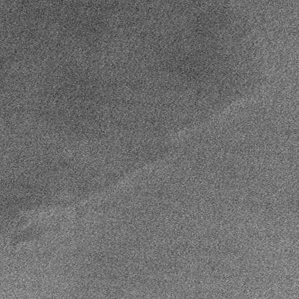
Label: frost